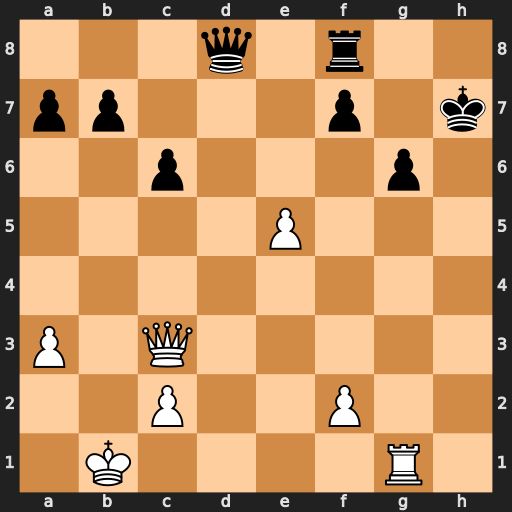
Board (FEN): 3q1r2/pp3p1k/2p3p1/4P3/8/P1Q5/2P2P2/1K4R1
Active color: w
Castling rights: -
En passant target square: -
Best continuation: Rh1+ Kg7 e6+